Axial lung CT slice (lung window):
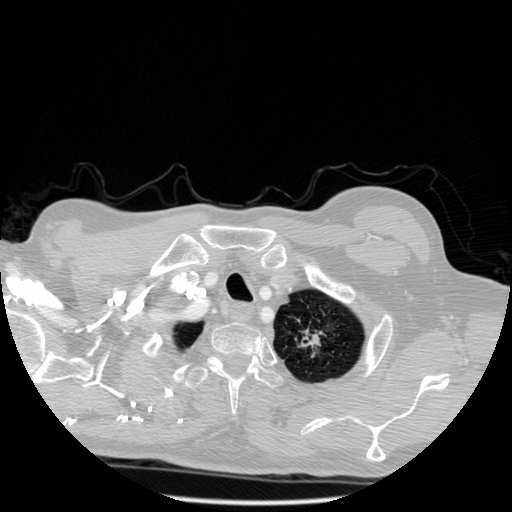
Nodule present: yes
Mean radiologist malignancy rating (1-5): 4.667